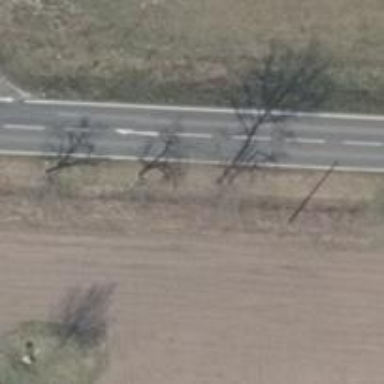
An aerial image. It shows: Row of trees in natural setting.